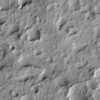
Label: not_dusty